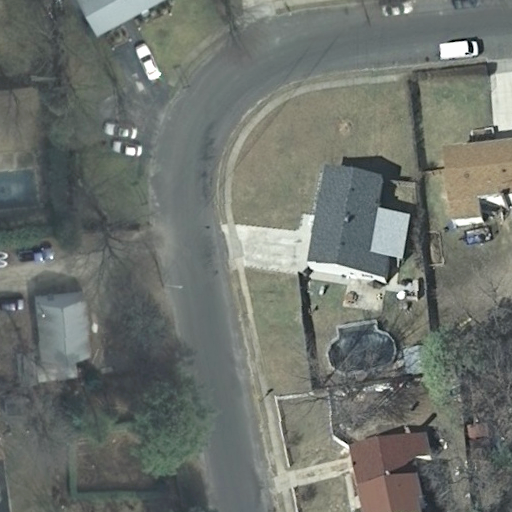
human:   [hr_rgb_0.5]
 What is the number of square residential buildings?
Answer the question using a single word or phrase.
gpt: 0

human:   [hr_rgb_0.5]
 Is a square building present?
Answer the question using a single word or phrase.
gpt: no

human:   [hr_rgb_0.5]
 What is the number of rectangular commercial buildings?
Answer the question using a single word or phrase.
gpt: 0

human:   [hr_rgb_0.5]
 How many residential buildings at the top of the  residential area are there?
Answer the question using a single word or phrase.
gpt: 5

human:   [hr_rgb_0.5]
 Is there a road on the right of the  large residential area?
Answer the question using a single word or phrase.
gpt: no

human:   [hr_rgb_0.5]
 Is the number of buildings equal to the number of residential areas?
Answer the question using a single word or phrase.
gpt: no

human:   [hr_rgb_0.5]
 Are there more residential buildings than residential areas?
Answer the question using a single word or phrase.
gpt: yes

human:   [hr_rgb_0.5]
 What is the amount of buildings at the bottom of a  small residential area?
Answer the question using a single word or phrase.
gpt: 0

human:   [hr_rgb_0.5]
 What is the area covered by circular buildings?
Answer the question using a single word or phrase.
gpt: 0m2

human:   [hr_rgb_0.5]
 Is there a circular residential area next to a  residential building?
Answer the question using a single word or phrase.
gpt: no

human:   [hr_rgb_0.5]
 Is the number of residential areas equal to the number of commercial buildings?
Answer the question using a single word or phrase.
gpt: no

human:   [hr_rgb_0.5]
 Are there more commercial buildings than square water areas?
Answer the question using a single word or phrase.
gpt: no

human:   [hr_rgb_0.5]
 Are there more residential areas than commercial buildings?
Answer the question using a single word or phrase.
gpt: yes

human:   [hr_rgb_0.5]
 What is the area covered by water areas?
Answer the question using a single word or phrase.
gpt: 0m2

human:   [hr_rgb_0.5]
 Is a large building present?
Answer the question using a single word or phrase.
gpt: no

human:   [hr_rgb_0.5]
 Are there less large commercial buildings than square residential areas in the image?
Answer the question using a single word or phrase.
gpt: no

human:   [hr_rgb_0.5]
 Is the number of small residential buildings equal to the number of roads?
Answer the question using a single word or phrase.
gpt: yes

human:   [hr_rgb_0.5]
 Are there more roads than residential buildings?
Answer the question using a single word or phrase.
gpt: no

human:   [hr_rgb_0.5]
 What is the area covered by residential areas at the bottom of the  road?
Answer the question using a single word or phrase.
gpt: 10611m2

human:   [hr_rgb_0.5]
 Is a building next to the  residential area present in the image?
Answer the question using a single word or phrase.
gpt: yes

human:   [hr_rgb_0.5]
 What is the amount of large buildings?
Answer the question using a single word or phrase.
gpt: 0

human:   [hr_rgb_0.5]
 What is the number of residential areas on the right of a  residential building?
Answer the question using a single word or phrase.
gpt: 0

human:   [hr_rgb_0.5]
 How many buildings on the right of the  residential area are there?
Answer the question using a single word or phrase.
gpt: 3

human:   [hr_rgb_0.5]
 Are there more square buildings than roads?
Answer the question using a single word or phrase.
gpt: no

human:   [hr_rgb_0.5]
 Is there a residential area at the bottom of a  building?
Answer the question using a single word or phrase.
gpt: yes

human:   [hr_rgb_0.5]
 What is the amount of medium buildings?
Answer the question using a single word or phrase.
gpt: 4

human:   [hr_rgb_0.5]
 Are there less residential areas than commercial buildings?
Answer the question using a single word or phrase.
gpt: no

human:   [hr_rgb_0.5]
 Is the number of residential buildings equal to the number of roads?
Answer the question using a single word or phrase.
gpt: no

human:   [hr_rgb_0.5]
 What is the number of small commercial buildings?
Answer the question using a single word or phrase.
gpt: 0

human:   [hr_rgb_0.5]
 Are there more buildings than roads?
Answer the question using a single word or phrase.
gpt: yes

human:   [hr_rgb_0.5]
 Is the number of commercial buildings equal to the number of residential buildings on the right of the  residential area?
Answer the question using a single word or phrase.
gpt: no

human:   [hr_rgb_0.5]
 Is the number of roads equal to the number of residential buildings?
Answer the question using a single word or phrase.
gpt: no

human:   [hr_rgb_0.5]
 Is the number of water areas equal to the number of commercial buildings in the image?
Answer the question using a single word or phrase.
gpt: yes

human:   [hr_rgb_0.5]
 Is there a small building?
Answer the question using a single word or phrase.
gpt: yes

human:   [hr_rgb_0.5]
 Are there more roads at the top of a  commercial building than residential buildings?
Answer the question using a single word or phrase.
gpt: no

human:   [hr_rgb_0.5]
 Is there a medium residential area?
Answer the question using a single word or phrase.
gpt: no